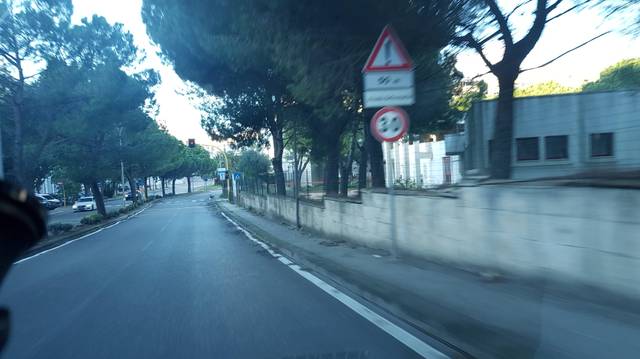
Region: Italy
Coordinates: 40.726, 17.571